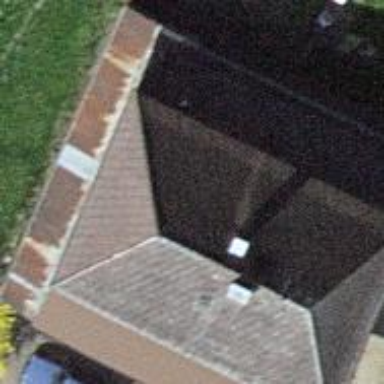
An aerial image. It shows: Residential building.